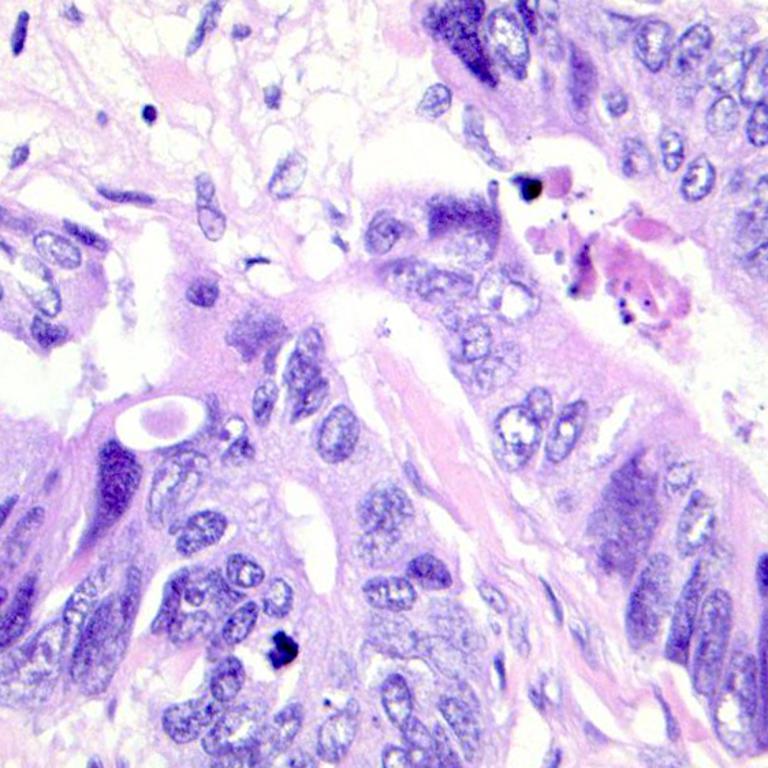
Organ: colon
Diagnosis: adenocarcinomas